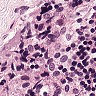
Metastatic tissue present: no